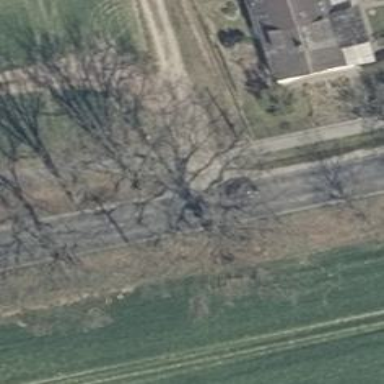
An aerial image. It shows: Asphalt path.